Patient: sex M, age 60
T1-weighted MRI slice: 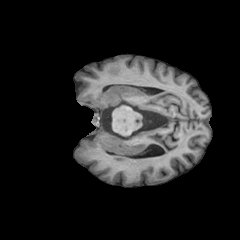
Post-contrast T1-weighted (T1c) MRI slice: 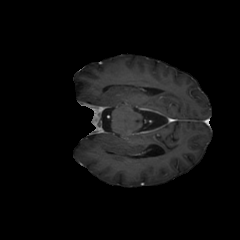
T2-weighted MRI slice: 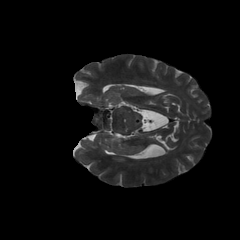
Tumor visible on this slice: no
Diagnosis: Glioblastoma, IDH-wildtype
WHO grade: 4